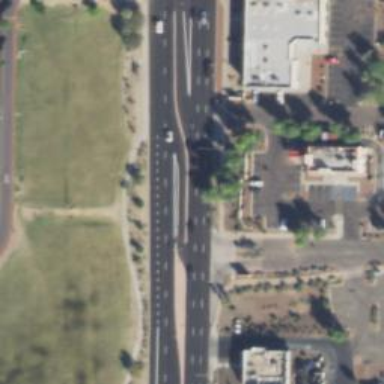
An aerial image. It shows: Secondary link road with asphalt surface.